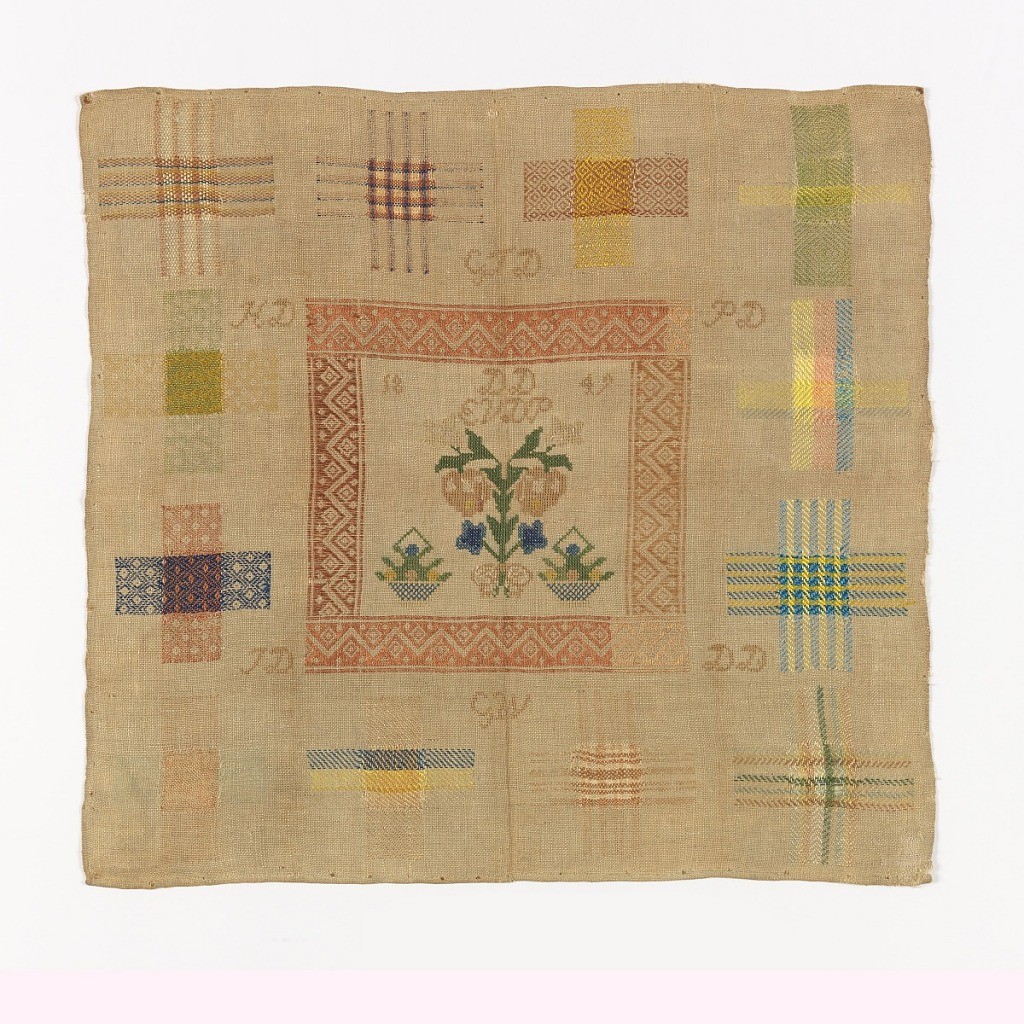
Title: Sampler
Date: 1849
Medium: silk embroidery on cotton foundation Technique: embroidered in running (pattern darning) and cross stitches on plain weave foundation
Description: Twelve darning crosses, central square with initials and flowering plant.